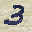
Label: 3